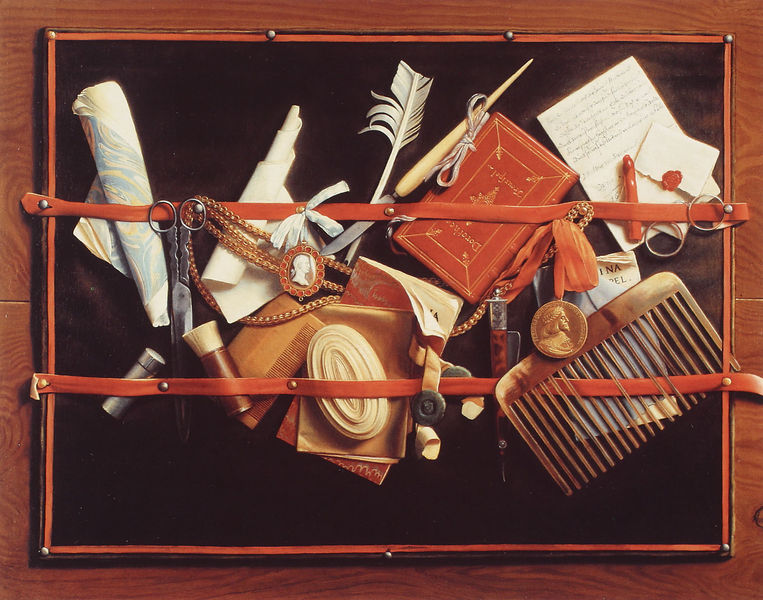
Titel: Steckbrett-bzw. Brief-Bord-Stilleben
Künstler: Samuel van Hoogstraten
Institution: Karlsruhe, Staatliche Kunsthalle
Schlagwörter: feder, gemälde, weiß, braun, holz, rot, schleife, band, messer, rahmen, bild, öl, knopf, stilleben, stillleben, schrift, papier, kamm, kette, knöpfe, foto, schere, buch, zettel, medaillon, brille, pinsel, rolle, werkzeug, medallion, brief, leder, dolch, seife, medaille, siegel, installation, medallon, münze, koffer, gegenstände, federkiel, gurte, inhalt, sammelsurium, feile, warburg, trompe l'oeil, roter samt, rasierpinsel, mnze